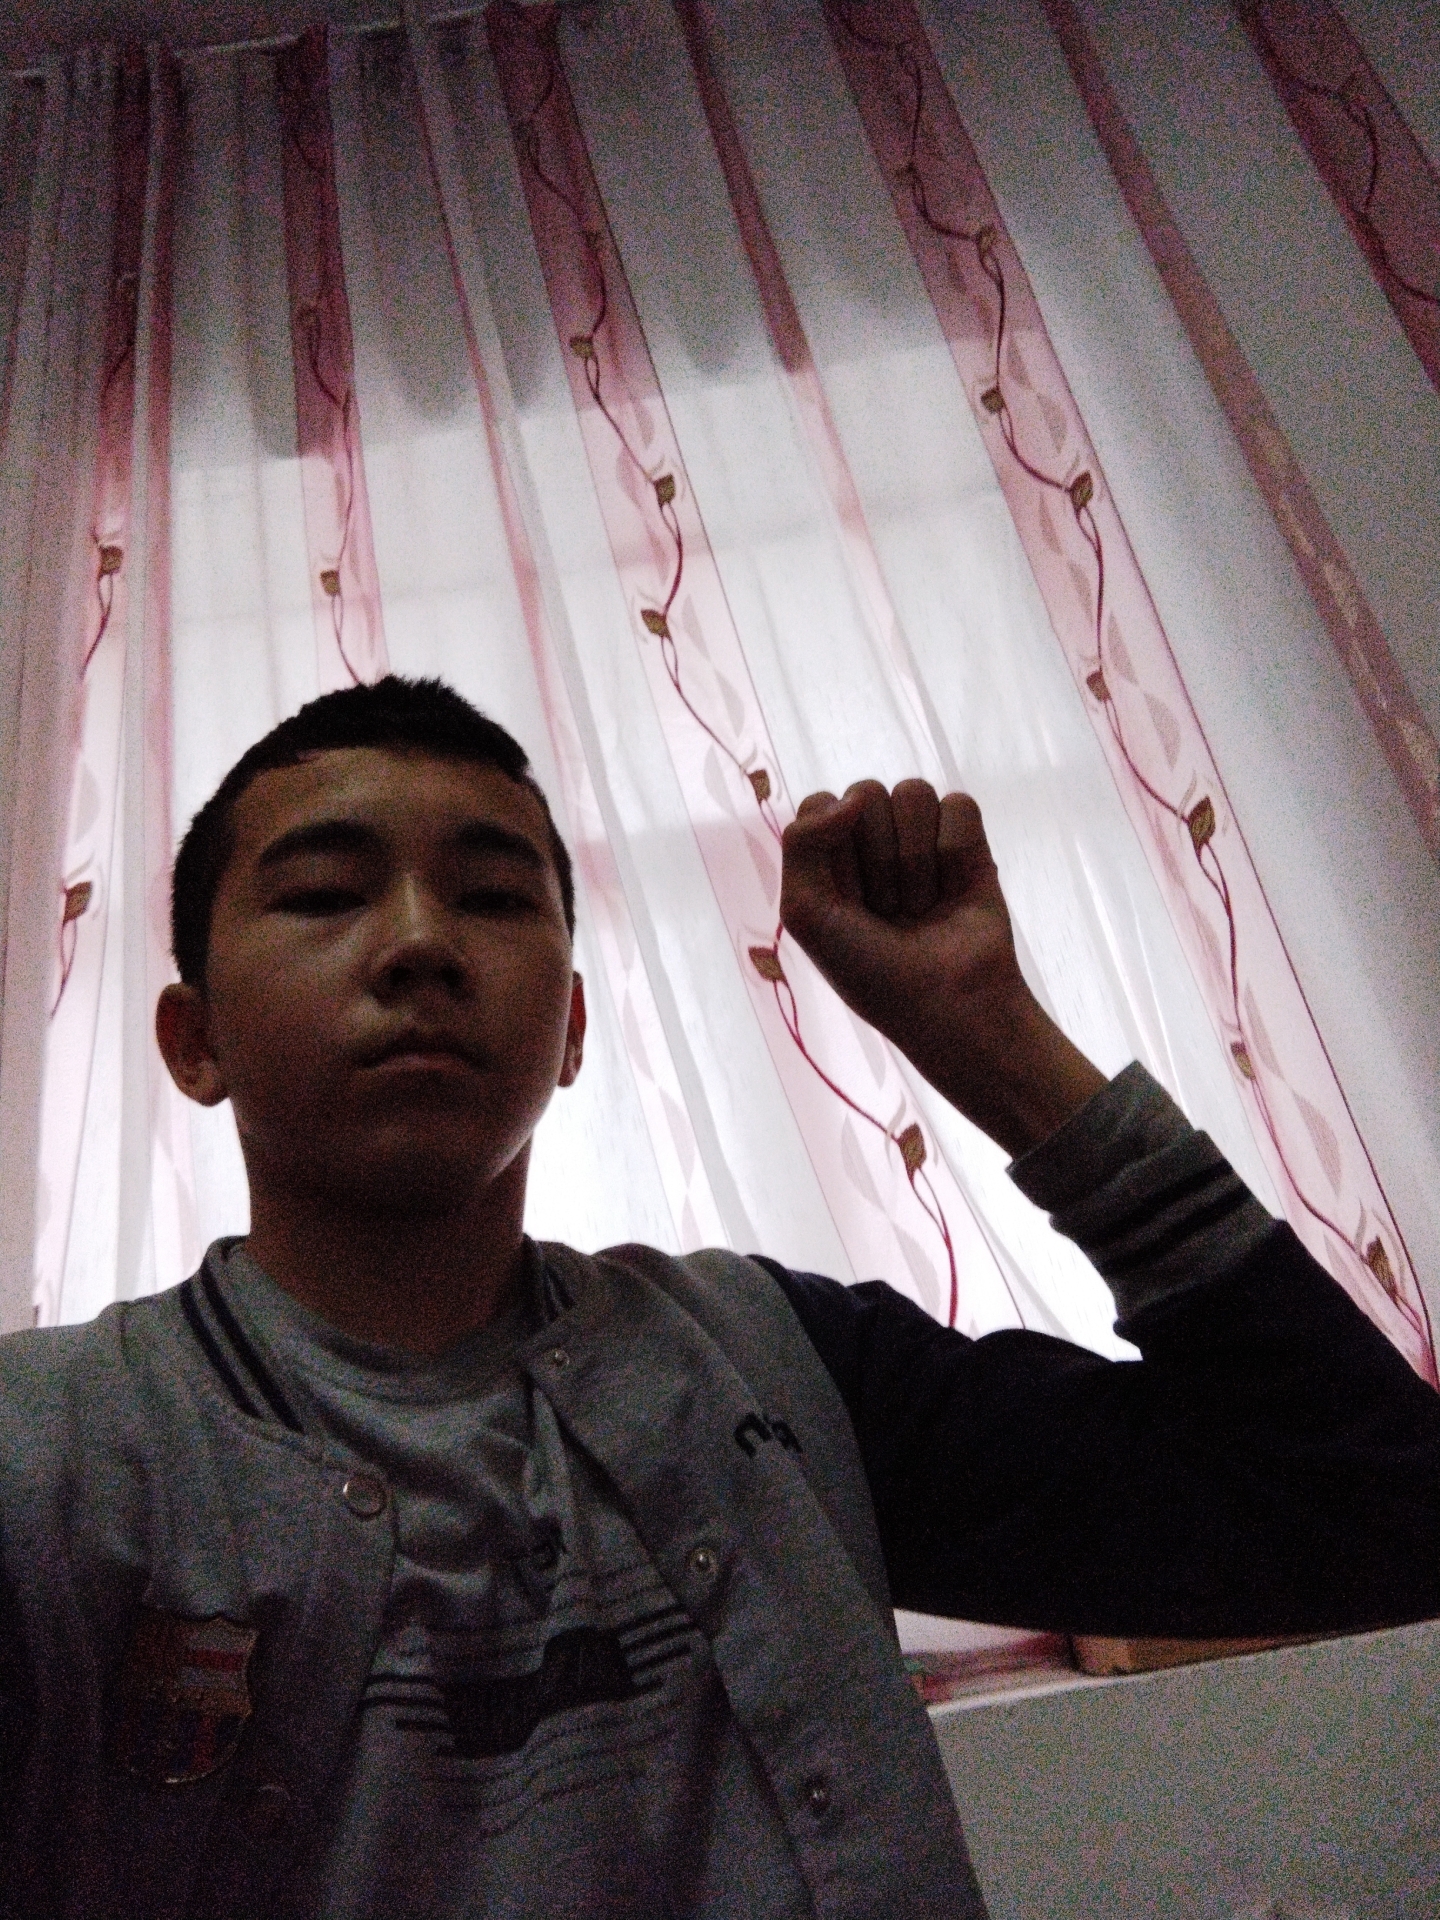
Label: noise